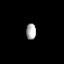
Tissue: prostate
Cell type: T cells
Senescence score: 0.6938
Nuclear area (px): 157
Mean DAPI intensity: 171.675